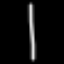
Label: line